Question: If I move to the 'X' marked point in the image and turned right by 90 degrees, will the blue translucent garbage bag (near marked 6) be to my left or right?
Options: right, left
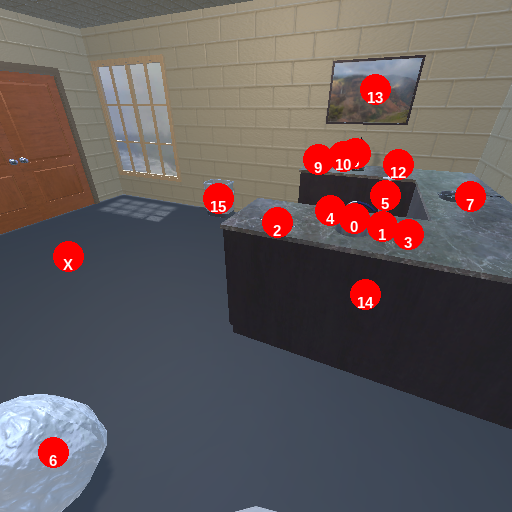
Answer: right